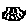
Label: square